【题型】填空题　【知识点】平面几何　【难度】easy
如图, 已知 $\angle FGB = \angle DHE$, $\angle A = \angle C$, 请说明 $\angle E = \angle F$ 的理由。

解：$\because \angle DHE = \angle FHC$(对顶角相等),

又 $\because \angle FGB = \angle DHE$,

$\therefore \angle FGB = \angle FHC$(等量代换)。

$\therefore AB // CD$(\_\_)。

$\therefore \angle A = \angle HDE$(\_\_)。

又 $\because \angle A = \angle C$(已知),

$\therefore \angle C = \angle HDE$(等量代换)。

$\therefore AE // CF$(\_\_)。

$\therefore \angle E = \angle F$(\_\_)。
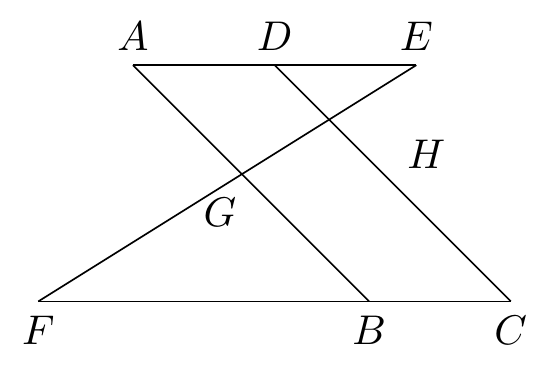
【解答】
解：$\because \angle DHE = \angle FHC$(对顶角相等),

又 $\because \angle FGB = \angle DHE$,

$\therefore \angle FGB = \angle FHC$(等量代换)。

$\therefore AB // CD$(同位角相等, 两直线平行)。

$\therefore \angle A = \angle HDE$(两直线平行, 同位角相等)。

又 $\because \angle A = \angle C$(已知),

$\therefore \angle C = \angle HDE$(等量代换)。

$\therefore AE // CF$(内错角相等, 两直线平行)。

$\therefore \angle E = \angle F$(两直线平行, 内错角相等)。